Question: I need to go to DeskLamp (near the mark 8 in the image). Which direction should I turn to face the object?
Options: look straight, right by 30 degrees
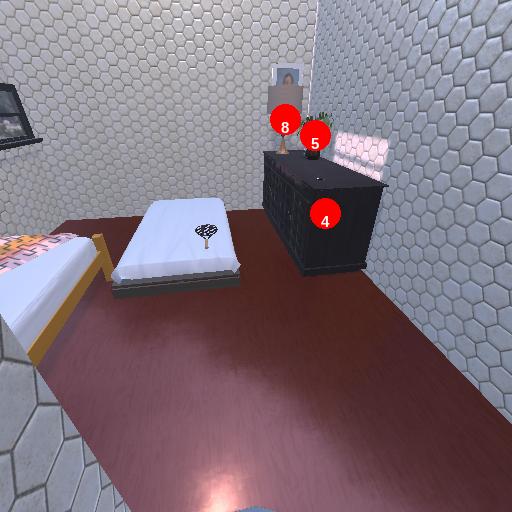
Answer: look straight